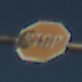
Verkehrszeichen: Stop
Umgebung: Outdoor, Nature
Tageszeit: SunriseSunset
Wetter: Clear
Licht: Natural
Jahreszeit: NotSpecified
Kontrast: HighContrast